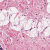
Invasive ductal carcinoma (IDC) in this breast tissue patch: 0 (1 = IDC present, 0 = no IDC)